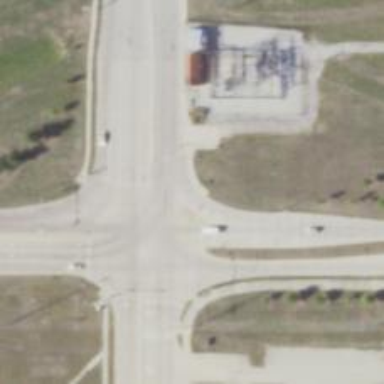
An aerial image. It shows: Marked crossing on the road.